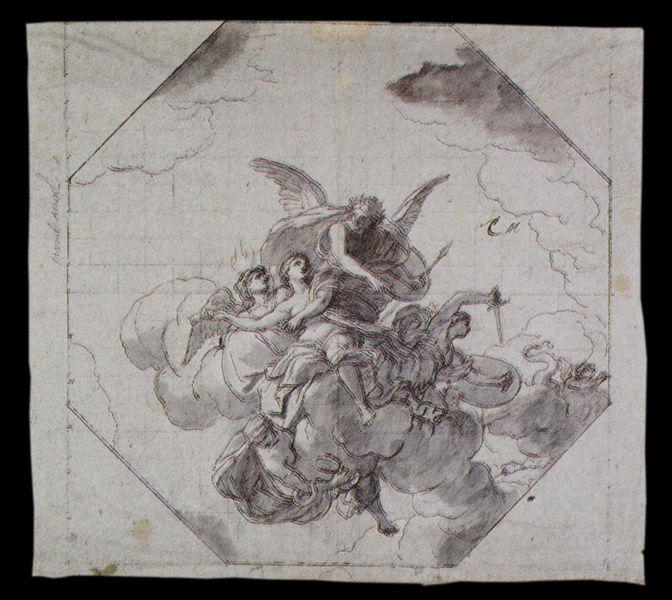
Titel: Vaux - le - Vicomte, Chambre des Muses
Künstler: Charles Le Brun
Standort: Melun (EU - F)
Schlagwörter: flügel, gemälde, himmel, kampf, wolken, kleid, kreide, schwarz, skizze, szene, weiss, zeichnung, wolke, malerei, gesichter, wand, wind, kirche, stoff, fliegen, engel, beine, papier, graphik, robes, sword, arm, print, unscharf, schild, eckig, schwarz-weiß, schwert, stof, entwurf, mythologie, smoke, untersicht, clouds, heaven, kapelle, heilige, deckengemälde, drawing, unfertig, fabric, apotheosis, drama, wings, achteck, michael, froschperspektive, design, ceiling, foot, raffael, kantig, fire, himmlisch, whip, beast, angle, spear, beat, ndengel